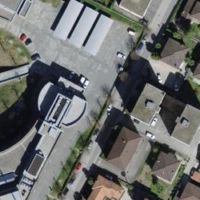
EUNIS habitat code: 54
Species observed at this site:
Phytolacca americana